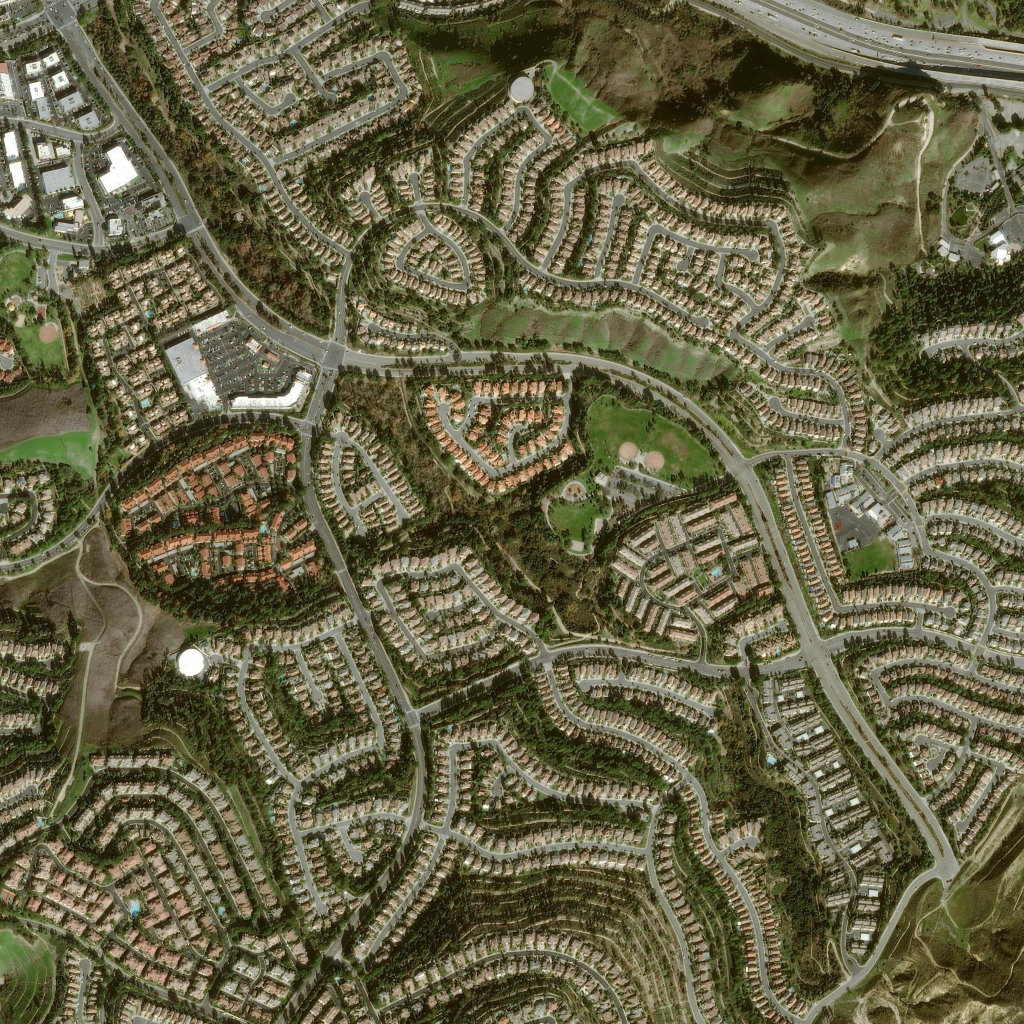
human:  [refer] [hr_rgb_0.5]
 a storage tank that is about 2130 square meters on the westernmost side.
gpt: <box>[[16, 62, 20, 66, 0]]</box>

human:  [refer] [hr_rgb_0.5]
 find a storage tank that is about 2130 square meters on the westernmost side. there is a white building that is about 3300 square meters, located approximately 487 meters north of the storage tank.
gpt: <box>[[16, 62, 20, 66, 0]]</box>